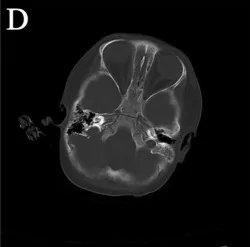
Radiological examination of the patient. (C-F) Craniocerebral enhanced MRI and brain CT on 49 days after HSCT and 81 days after HSCT.
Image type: radiology (ct)